Question: I have a problem to traverse a graph of the following kind.

- - - -
This traversal comes to mind:
- - - - - - - - - -
So what traversal algo you think would work best in this scenario. BFS would probably not work because in my case I do not know all the inputs when I reach a node and backtracking is not possible.
I have to implement this in C#.
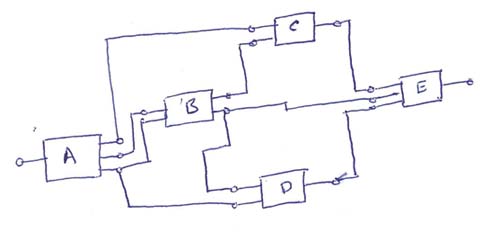
Answer: Use breadth-first search, but also have a count on each node (or, similarly, a list of the inputs).
When you visit a node:
- - -
Candidates: A
We process A.
Candidates: C, B, D
We visit C, but don't process it as its count = 1 < 2 = incoming edges.
Candidates: B, D
We visit B and process it.
Candidates: D, C, E, D
We visit D, but don't process it as its count = 1 < 2 = incoming edges (the second edge hasn't been processed yet).
Candidates: C, E, D
We visit C and process it.
Candidates: E, D, E
We visit E, but don't process it as its count = 1 < 3 = incoming edges (the second and third edges haven't been processed yet).
Candidates: D, E
We visit D and process it.
Candidates: D, E, E
We visit D and process it.
Candidates: E, E
We visit E, but don't process it as its count = 2 < 3 = incoming edges (the third edge hasn't been processed yet).
Candidates: E
We visit E and process it.